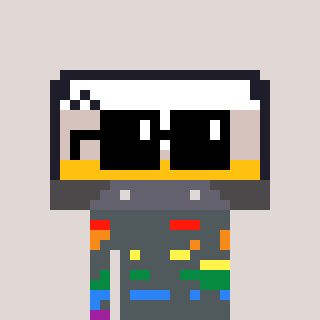
a pixel art character with square black sunglasses, a cassette tape-shaped head and a peachy-colored body on a warm background